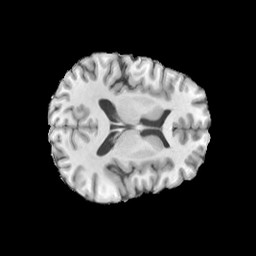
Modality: T1w
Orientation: axial